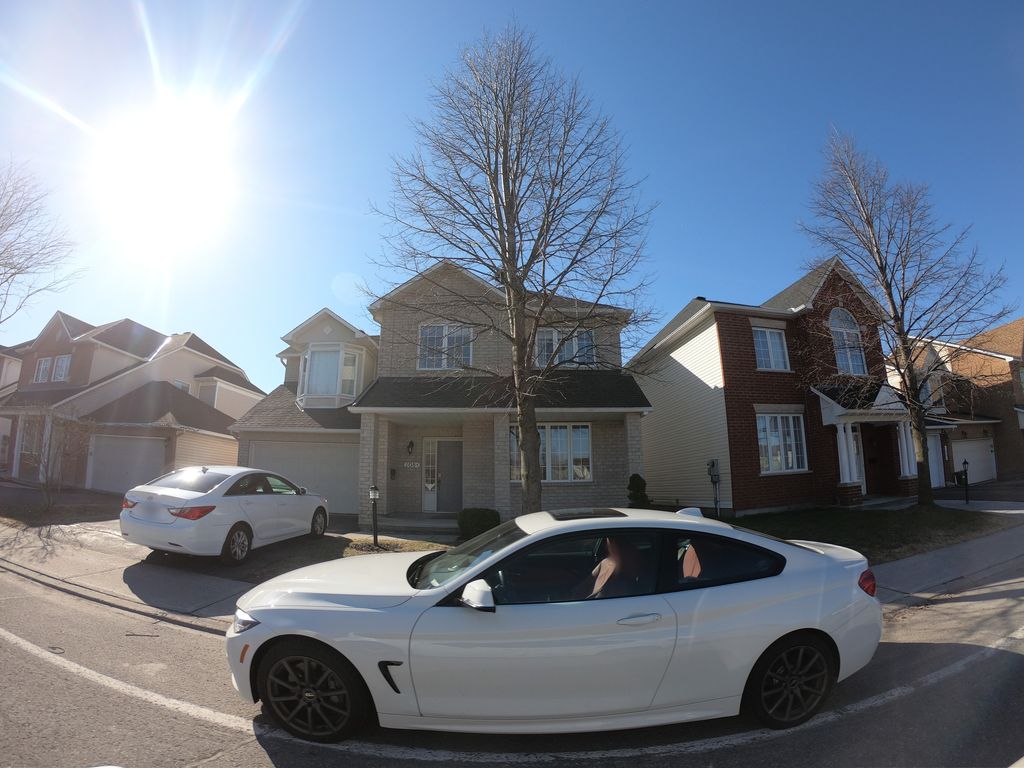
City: ottawa-gatineau